Interaction volume radius: 5 \u00c5
Interaction volume height: 35 \u00c5
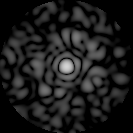
Disorder parameter: 0.8172